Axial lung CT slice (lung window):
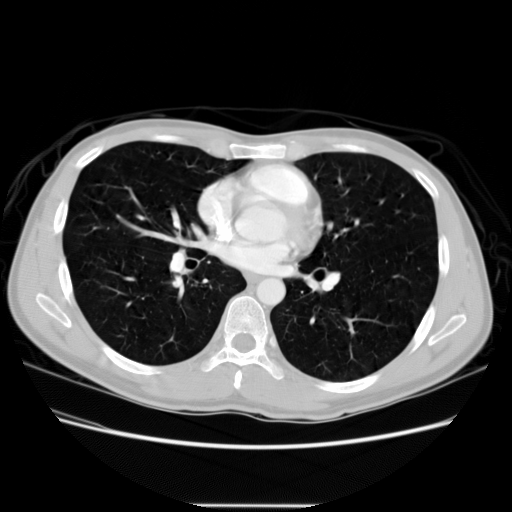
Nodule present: no